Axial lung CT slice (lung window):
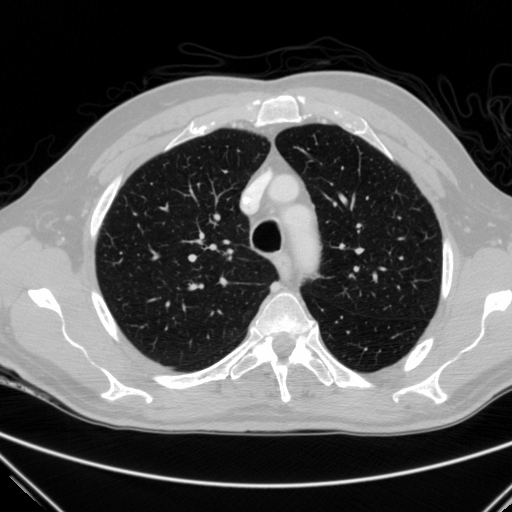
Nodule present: no